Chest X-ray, AP view. Patient: 22 years old, sex M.
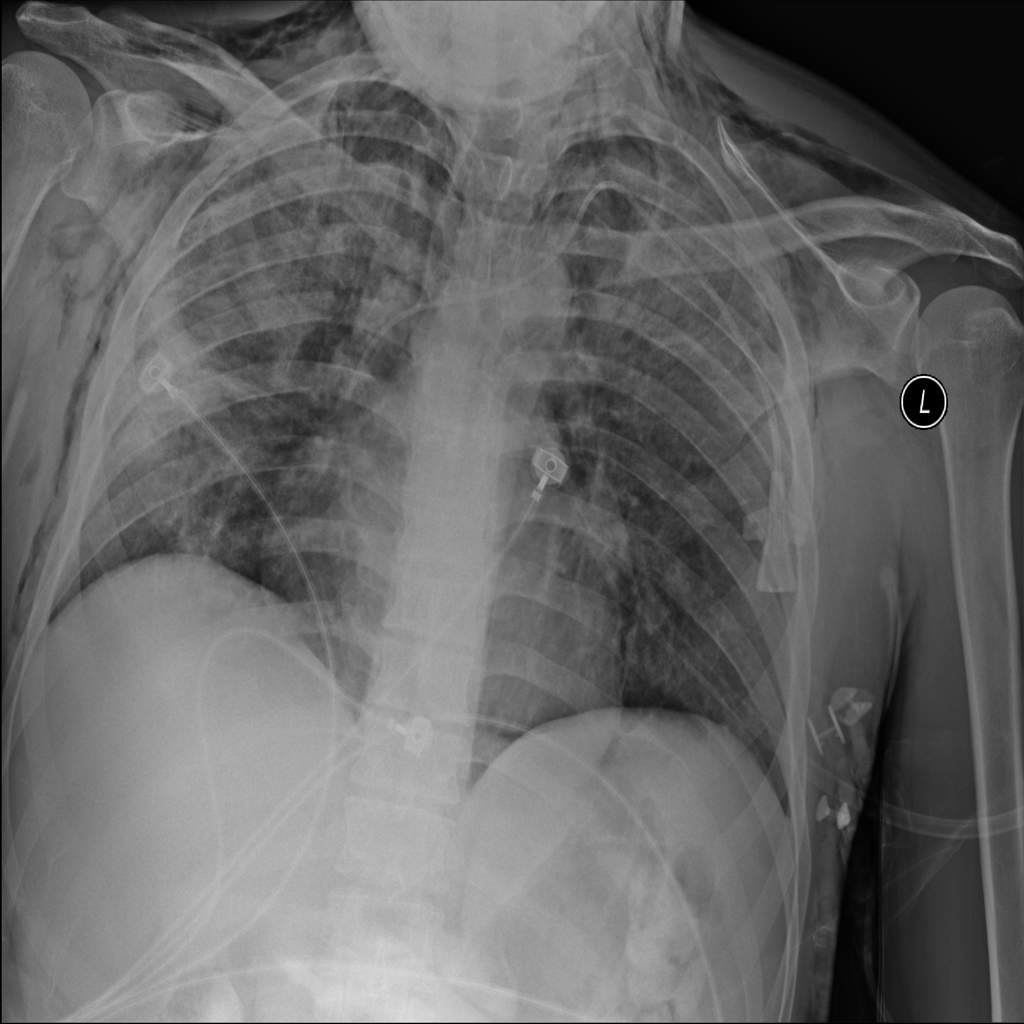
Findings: Emphysema